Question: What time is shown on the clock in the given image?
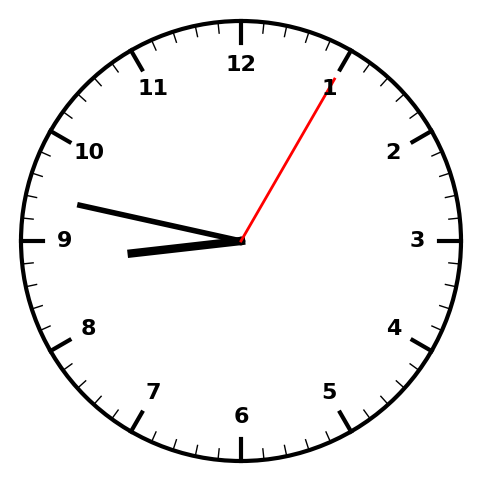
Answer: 08:47:05